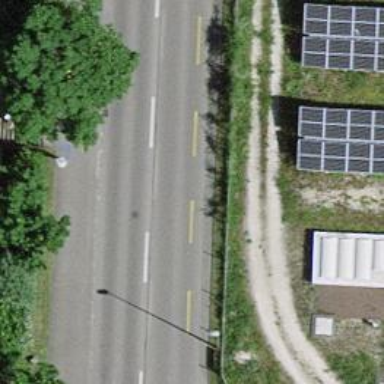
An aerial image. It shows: Secondary road with asphalt surface. There is cycle lane on the left and cycle track on the right.